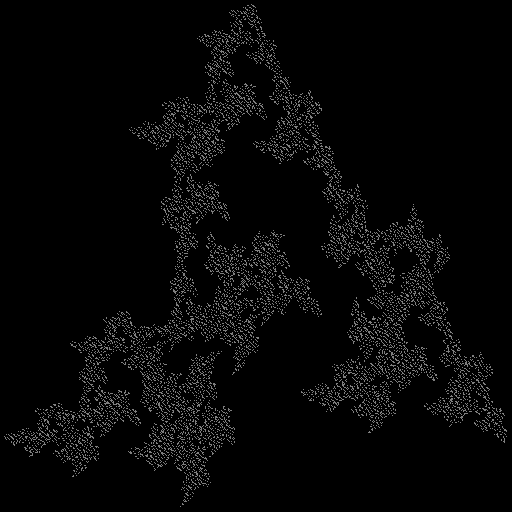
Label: penta